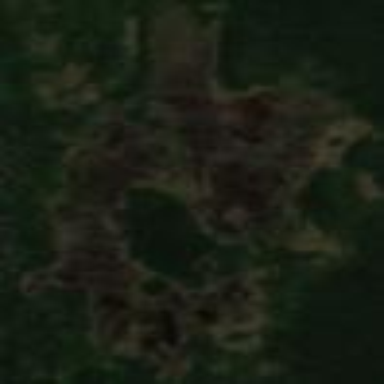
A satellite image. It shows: String bog wetland in natural setting.